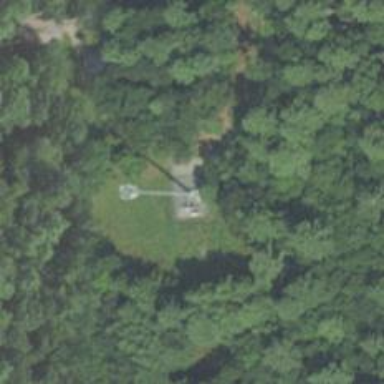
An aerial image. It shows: Man-made mast used for communication purposes.